Field crop: maize
Growth stage: 2
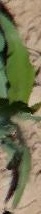
Species: maize